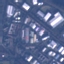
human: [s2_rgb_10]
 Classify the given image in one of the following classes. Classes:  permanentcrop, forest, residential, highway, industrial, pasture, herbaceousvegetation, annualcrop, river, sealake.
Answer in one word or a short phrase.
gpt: Industrial